The image is the raw time-domain waveform of a rolling-element bearing's vibration signal. Diagnose the bearing from this image, choosing from: normal, inner_race, outer_race, ball.
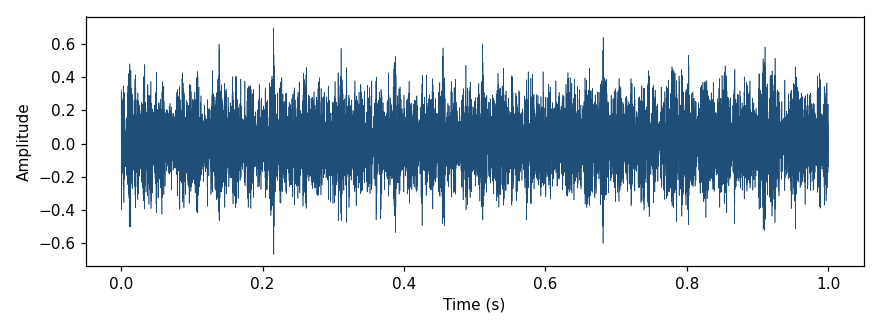
Answer: outer_race